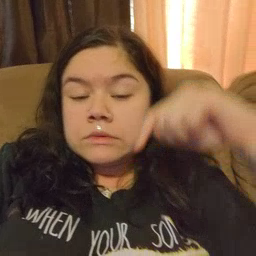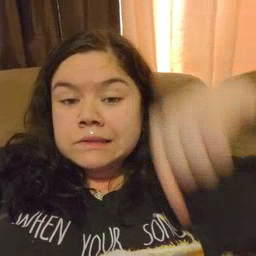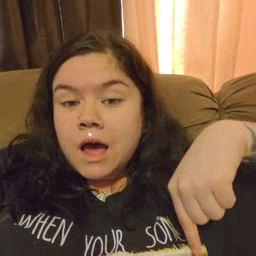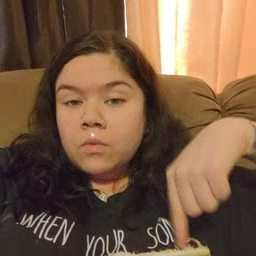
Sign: down